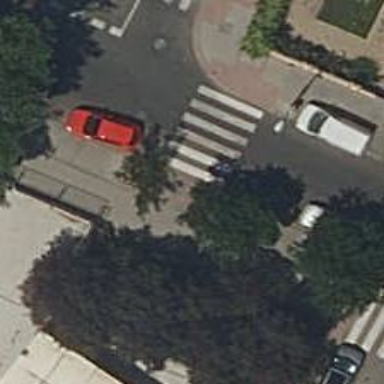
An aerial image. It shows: Footway with zebra crossing.